Question: I would like my Rails app to somehow generate forum signature images, like this one:

I couldn't really find anything on Google. Have anyone seen any kind of implementation of this in Ruby (I'm guessing with ImageMagick) ?
If not, how can I go about doing this?
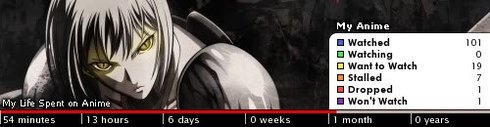
Answer: Have you tried rMagick? Is an interface between ruby and ImageMagick...
The URL is: <URL>